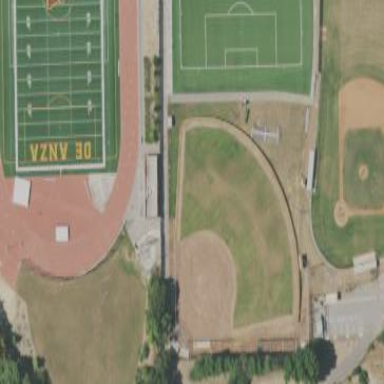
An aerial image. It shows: Softball pitch for leisure land activities.